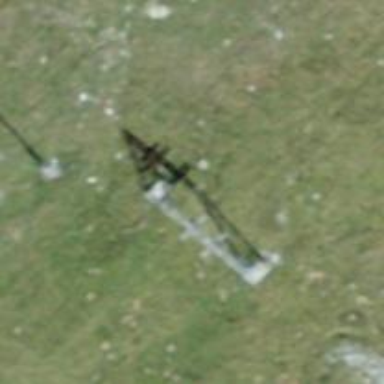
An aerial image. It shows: Pylon used for aerialway.